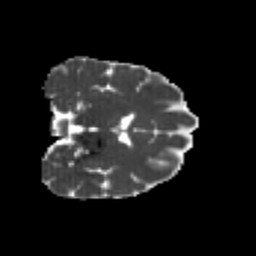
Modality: MD
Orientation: coronal
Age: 21
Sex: female
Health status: healthy
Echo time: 0.074 s